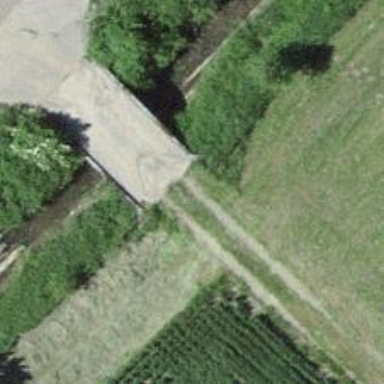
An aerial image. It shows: Track road on bridge.